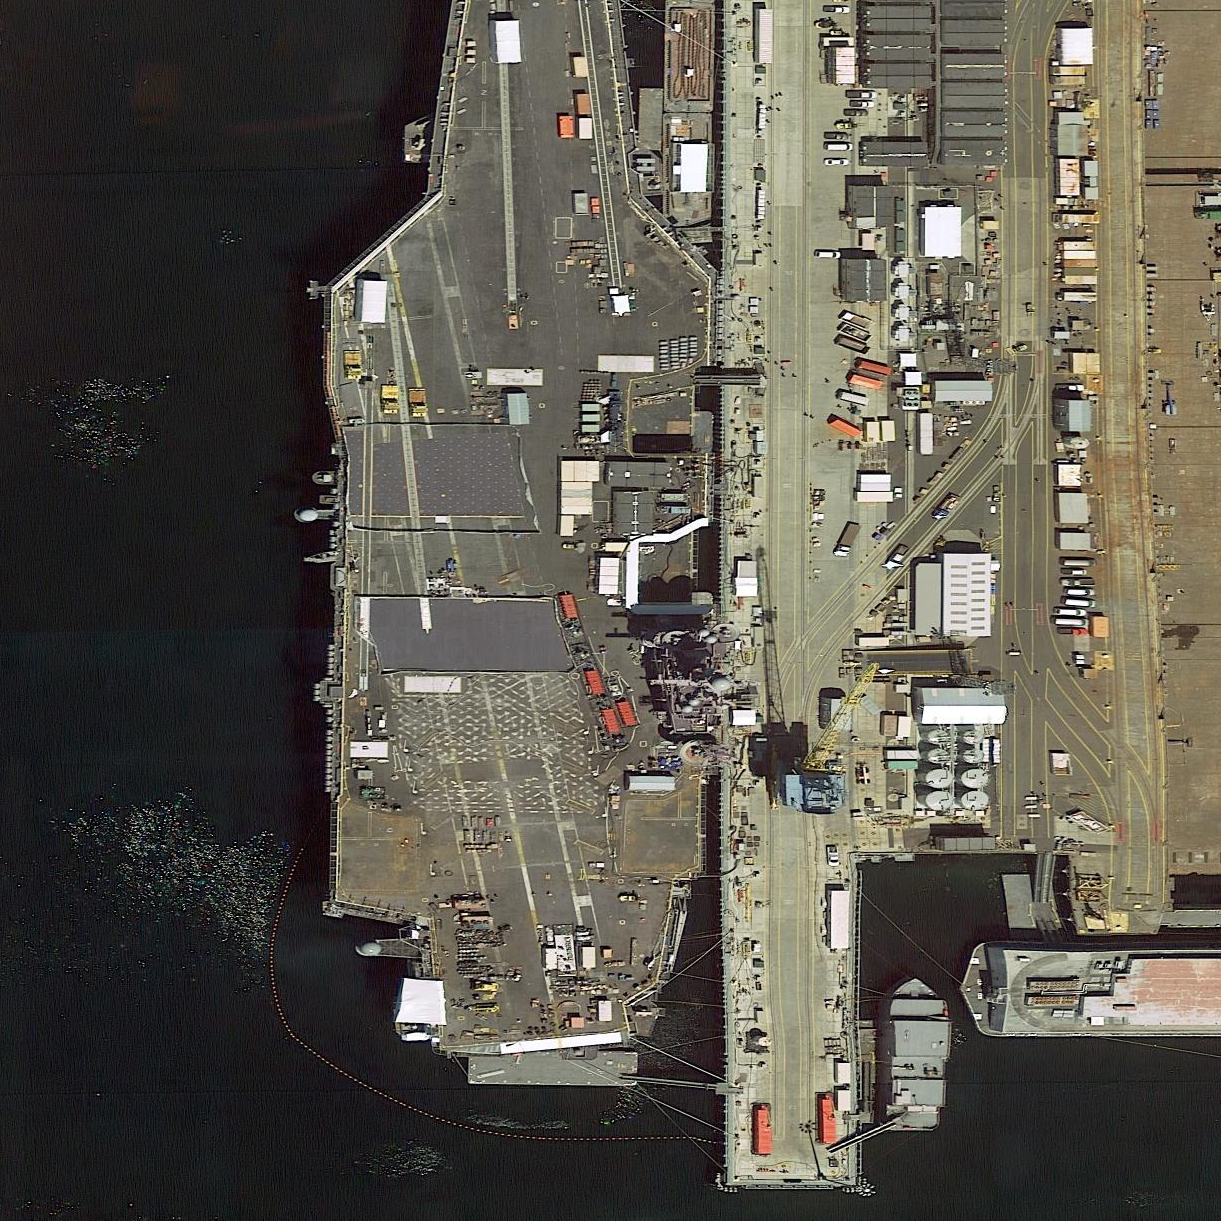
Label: aircraft_carrier